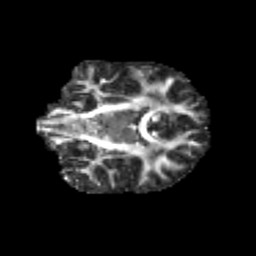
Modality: FA
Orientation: coronal
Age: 11
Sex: male
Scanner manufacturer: siemens
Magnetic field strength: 3 T
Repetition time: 3.8 s
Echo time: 0.07 s